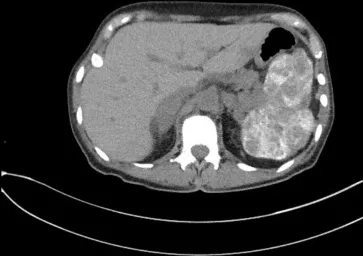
CT scans without contrast and MRI of the tumor lesions. And spleen.
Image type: radiology (ct)